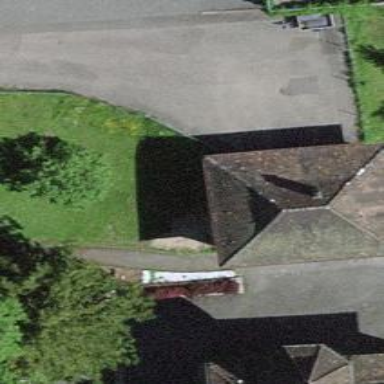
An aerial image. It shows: Garage.